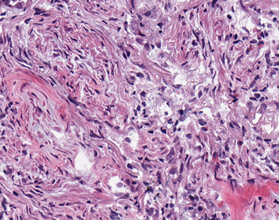
Tumor epithelial tissue: no
Tumor-associated stroma tissue: yes
Normal tissue: no